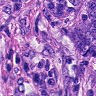
Metastatic tissue present: yes